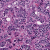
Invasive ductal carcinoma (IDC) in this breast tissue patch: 0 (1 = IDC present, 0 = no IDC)